Field crop: tomato
Growth stage: 2
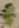
Species: solanum